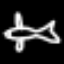
Label: airplane